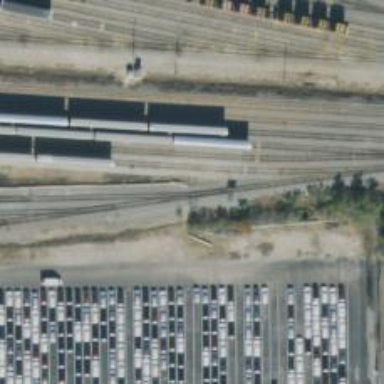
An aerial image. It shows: Railway yard used for servicing trains.